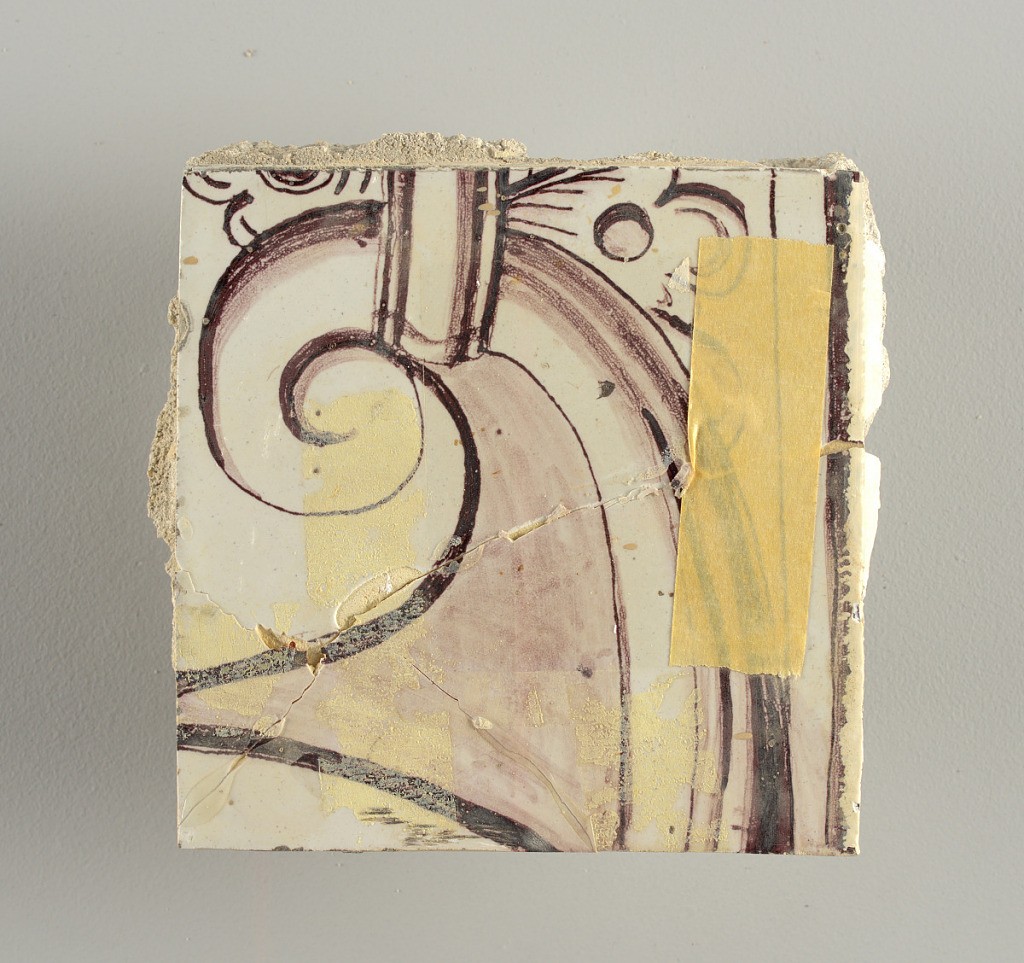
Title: Wall facing
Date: ca. 1725
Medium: tin-glazed earthenware, underglaze
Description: Running design for a frieze or a dado, composed of scrolls of foliage and strapwork, and four repeating motifs--a seated woman in a small upright oval medallion, a putto seated on a rocailled base, and strapwork in axial pattern.  The various panels, A to F, show various repeats of the same design, all being five tiles high and a varying number of tiles wide.